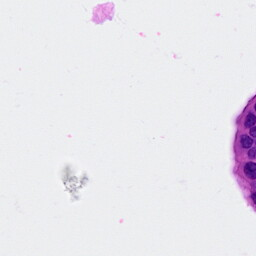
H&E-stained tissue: Breast